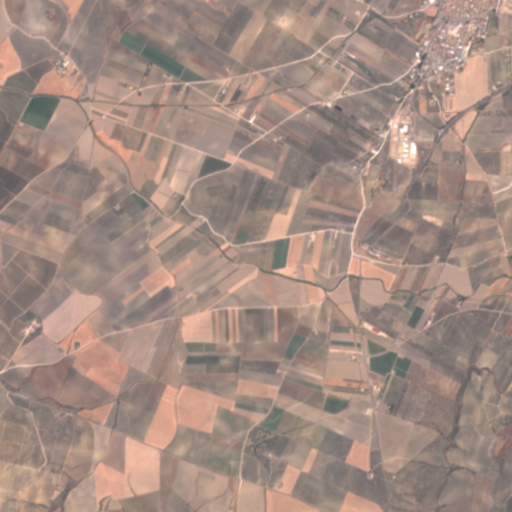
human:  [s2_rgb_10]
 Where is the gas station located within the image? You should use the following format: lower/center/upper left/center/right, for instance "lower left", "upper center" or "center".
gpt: The gas station is located in the upper right of the image.
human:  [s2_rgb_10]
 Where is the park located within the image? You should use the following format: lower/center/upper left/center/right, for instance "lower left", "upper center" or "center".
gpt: The park is located in the upper right of the image.
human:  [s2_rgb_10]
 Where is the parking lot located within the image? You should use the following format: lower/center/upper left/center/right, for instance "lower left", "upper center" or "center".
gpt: The parking lot is located in the upper right of the image.
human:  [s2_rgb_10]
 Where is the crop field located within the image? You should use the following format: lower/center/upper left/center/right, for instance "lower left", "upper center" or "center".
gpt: There is no crop field in the image.